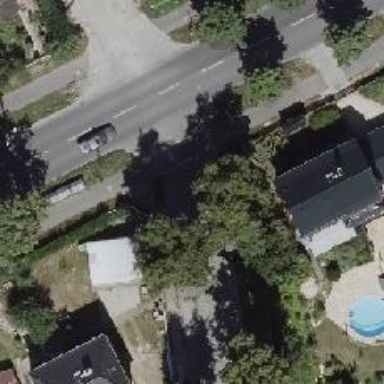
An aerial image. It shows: Residential road with sidewalks on both sides.